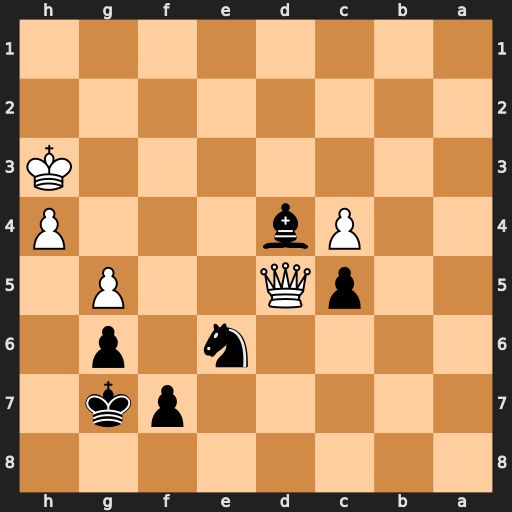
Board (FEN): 8/5pk1/4n1p1/2pQ2P1/2Pb3P/7K/8/8
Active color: b
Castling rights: -
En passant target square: -
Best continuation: Nf4+ Kg4 Nxd5